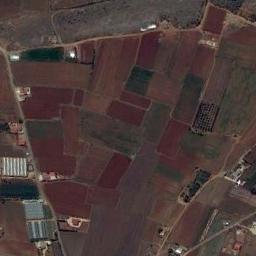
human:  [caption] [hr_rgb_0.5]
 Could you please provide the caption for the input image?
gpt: There are some buildings beside rectangular farmlands .

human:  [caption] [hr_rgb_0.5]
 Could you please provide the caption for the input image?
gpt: Some rectangular farmlands of different colors and sizes are arranged in neat rows and some houses are surrounded by these farmlands .

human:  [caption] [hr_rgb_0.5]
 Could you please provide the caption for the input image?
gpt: Many dark green, light green, light purple, Tawny and reddish brown mixed-sized rectangular farm fields .

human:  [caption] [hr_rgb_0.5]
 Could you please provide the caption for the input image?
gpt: There are some green and red rectangular farmland .

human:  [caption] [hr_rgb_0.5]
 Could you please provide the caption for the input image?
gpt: There are many brown rectangular farmlands .